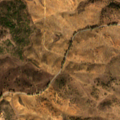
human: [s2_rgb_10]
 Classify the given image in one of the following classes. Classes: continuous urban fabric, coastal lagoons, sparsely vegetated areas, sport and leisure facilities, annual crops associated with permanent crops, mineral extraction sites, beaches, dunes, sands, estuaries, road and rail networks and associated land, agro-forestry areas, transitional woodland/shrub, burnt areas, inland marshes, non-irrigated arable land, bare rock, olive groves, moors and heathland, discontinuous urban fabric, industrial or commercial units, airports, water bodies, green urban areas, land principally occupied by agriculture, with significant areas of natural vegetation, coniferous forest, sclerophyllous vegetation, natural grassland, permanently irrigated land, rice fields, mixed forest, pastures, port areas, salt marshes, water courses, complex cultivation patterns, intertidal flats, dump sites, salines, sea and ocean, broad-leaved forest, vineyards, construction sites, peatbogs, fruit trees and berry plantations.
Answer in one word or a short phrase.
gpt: non-irrigated arable land, agro-forestry areas, transitional woodland/shrub